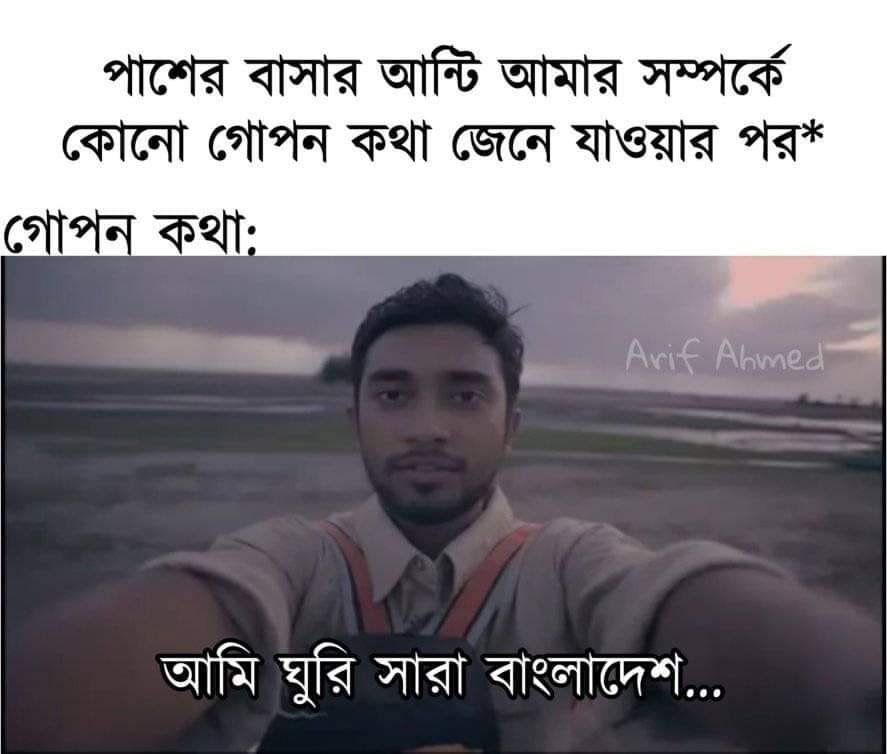
Caption: পাশের বাসার আন্টি আমার সম্পর্কে কোনো গোপন কথা জেনে যাওয়ার পর*   গোপন কথাঃ   আমি ঘুরি সারা বাংলাদেশ...
Label: hate